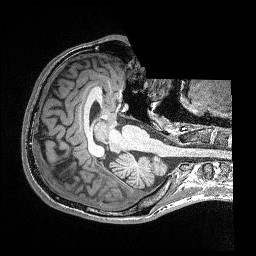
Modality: T1w
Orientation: axial
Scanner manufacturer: siemens
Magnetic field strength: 3 T
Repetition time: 2.25 s
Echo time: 0.00306 s